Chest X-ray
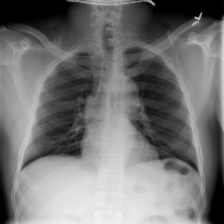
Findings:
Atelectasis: negative
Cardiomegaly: negative
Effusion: negative
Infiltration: negative
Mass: negative
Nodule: negative
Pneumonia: negative
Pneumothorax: negative
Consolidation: negative
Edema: negative
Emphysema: negative
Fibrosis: negative
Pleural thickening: negative
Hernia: negative